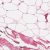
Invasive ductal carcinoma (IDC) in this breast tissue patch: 0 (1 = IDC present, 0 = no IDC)